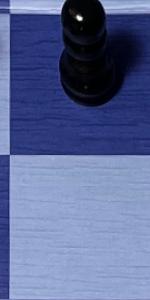
Label: Empty